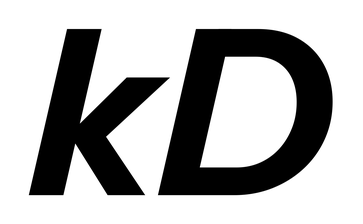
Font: InstrumentSans-Italic_Bold_Italic